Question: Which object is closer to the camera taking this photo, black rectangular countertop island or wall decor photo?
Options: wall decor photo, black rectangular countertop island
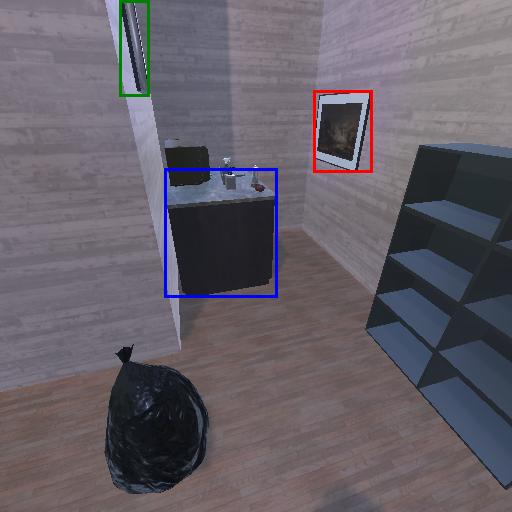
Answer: wall decor photo